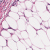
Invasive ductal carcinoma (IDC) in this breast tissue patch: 1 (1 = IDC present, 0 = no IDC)